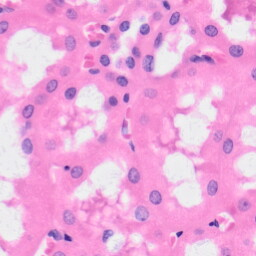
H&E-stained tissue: Kidney